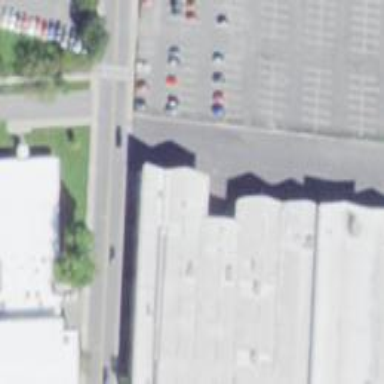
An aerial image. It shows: Retail building.